Interaction volume radius: 5 \u00c5
Interaction volume height: 45 \u00c5
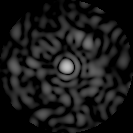
Disorder parameter: 0.821